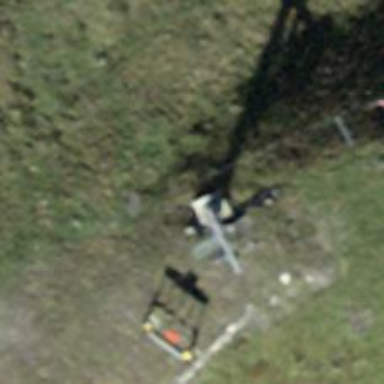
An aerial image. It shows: Pylon used for aerialway.